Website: crate-barrel
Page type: receipt
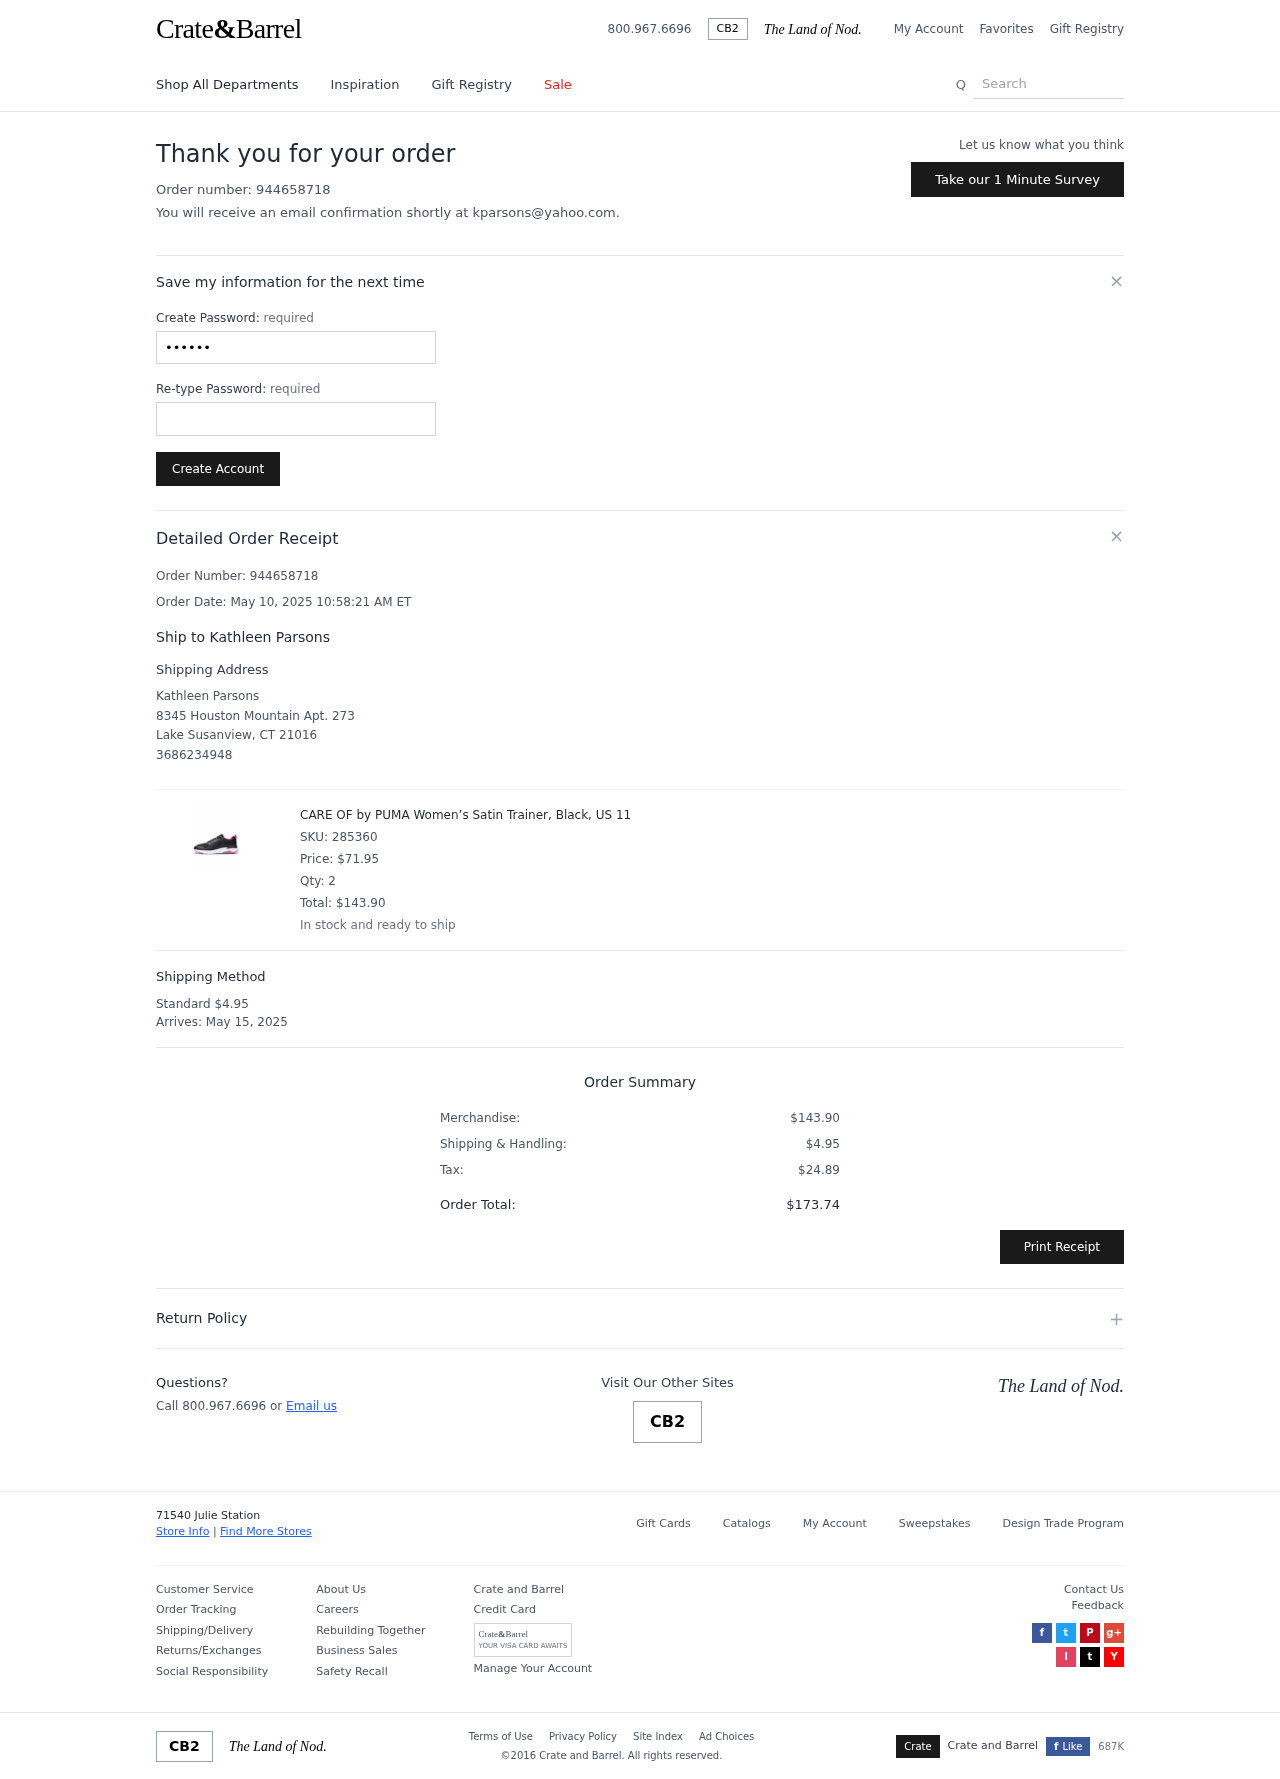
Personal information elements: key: PII_CITY
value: Lake Susanview
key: PII_EMAIL
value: kparsons@yahoo.com
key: PII_FULLNAME
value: Kathleen Parsons
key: PII_FULLNAME
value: Ship to Kathleen Parsons
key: PII_PHONE
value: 3686234948
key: PII_POSTCODE
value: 21016
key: PII_STATE_ABBR
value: CT
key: PII_STREET
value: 8345 Houston Mountain Apt. 273
Product elements: key: PRODUCT1_NAME
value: CARE OF by PUMA Women’s Satin Trainer, Black, US 11
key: PRODUCT1_PRICE
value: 71.95
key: PRODUCT1_QUANTITY
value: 2
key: PRODUCT1_SKU
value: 285360
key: PRODUCT1_TOTAL
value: $143.90
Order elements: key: ORDER_ID
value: Order Number: 944658718
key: ORDER_ID
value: Order number: 944658718
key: ORDER_DATE
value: Order Date: May 10, 2025 10:58:21 AM ET
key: ORDER_SHIPPING_COST
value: $4.95
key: ORDER_DELIVERY_DATE
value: May 15, 2025
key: ORDER_SUBTOTAL
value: $143.90
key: ORDER_TAX
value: $24.89
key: ORDER_TOTAL
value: $173.74
Search elements: key: HEADER_SEARCH
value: Search